Question: I need to create a set of list items where I need to style the list item numbers (decimals) with a border-radius and a background color.
Here is the snapshot of how I want my list items to look like.

I have tried to put a border radius, background on the li, but I was not able to get the output that I am lookin for.
Here is a <URL> of what I have tried so far. I removed the border-radius, background, etc. as it was not displaying properly.
'''
<ul>
<li>Text Character</li>
<li>Text Character</li>
<li>Text Character</li>
<li>Text Character</li>
<li>Text Character</li>
</ul>
'''
'''
li{list-style-type:decimal;}
'''
I would like solutions for the above provided the below..
- -
Awaiting Solutions.
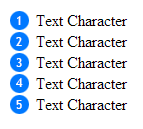
Answer: Here's a little trick:
'''
ol {
counter-reset: item;
margin-left: 0;
padding-left: 0;
}
li {
display: block;
margin-bottom: .5em;
margin-left: 2em;
}
li:before {
display: inline-block;
content: counter(item) "";
counter-increment: item;
background: blue;
color: white;
display: inline-block;
border-radius: 50%;
margin: 0 5px ;
padding: 0 5px;
}
'''
'''
<ol>
<li>Item1</li>
<li>Item2</li>
<li>Item3</li>
<li>Item4</li>
</ol>
'''